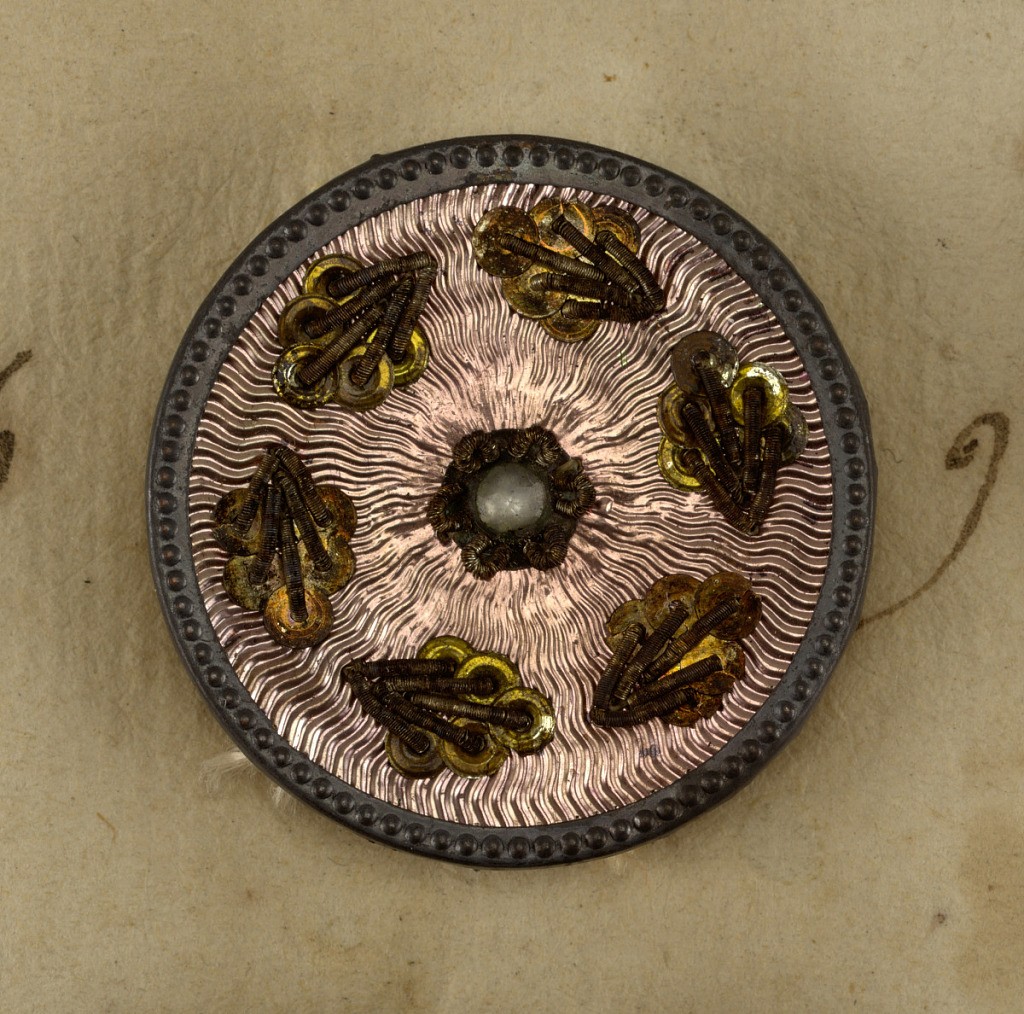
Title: Button
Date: late 18th century
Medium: Paper, metal foil, threat, paillettes
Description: Folding envelope of paper with tie closure; used as a case for ten circular buttons.

On card 14